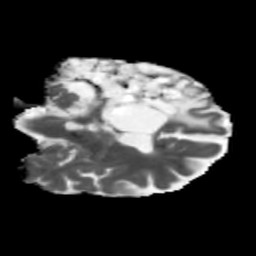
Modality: MD
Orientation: coronal
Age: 48
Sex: male
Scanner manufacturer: siemens
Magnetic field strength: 3 T
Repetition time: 5.47 s
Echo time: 0.0854 s